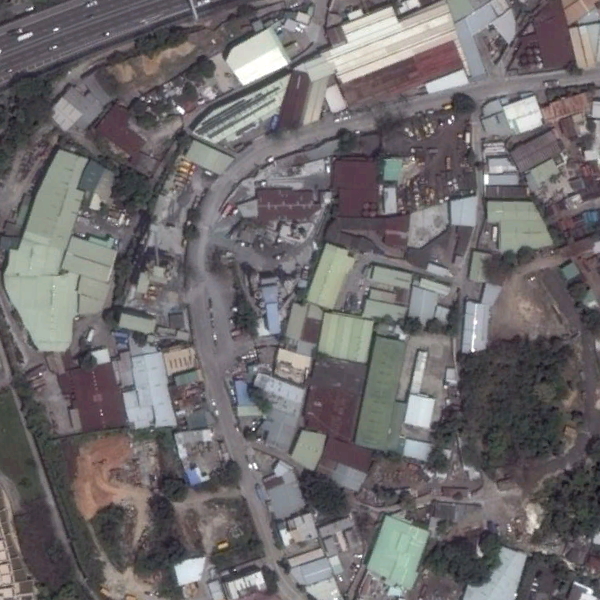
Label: Industrial